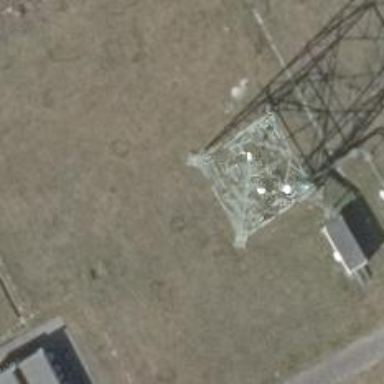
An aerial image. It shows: Man-made mast used for communication purposes.